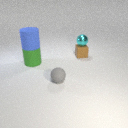
large green rubber cylinder below large blue rubber cylinder